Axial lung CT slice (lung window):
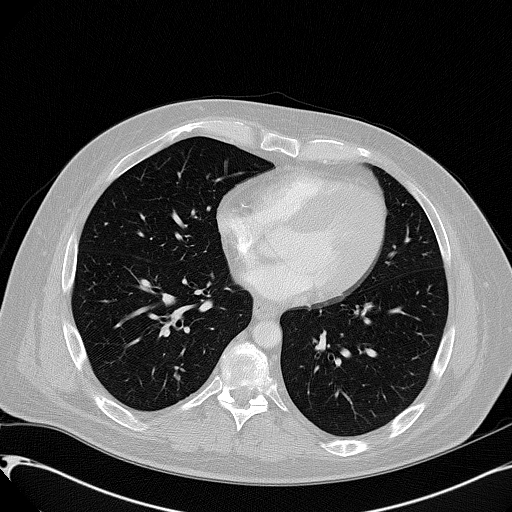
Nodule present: yes
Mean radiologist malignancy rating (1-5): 2